Question: I am working on Google Maps feature that allows people to drag markers from a sidebar and place them on a map. When a user clicks a marker the info window pops up and gives some data along with a delete button.
This delete button works fine when there is only 1 marker on the map, but when there is more than one it fails to delete the right marker (as you can see from the gif below).

This is what I have for my JavaScript
'''
var map, iw, drag_area, actual, mark;
var overview, zIndex = 0;
newMarkers = []; //declare empty markers array
id = 0; //marker id set at 0
function helper() {
this.setMap(map);
this.draw = function() {};
}
helper.prototype = new google.maps.OverlayView();
function fillMarker(icon) {
var div = document.createElement("div");
div.style.backgroundImage = "url(" + icon + ")";
var left;
if (mark.id == "m1") {
left = "0px";
} else if (mark.id == "m2") {
left = "50px";
} else if (mark.id == "m3") {
left = "100px";
}
div.style.left = left;
div.id = mark.id;
div.className = "drag";
div.onmousedown = div.ontouchstart = initDrag;
drag_area.replaceChild(div, mark);
mark = null;
}
function createDraggedMarker(latlng, icon) {
var icon = {
url: icon,
size: new google.maps.Size(32, 32),
anchor: new google.maps.Point(15, 32)
};
marker = new google.maps.Marker({
position: latlng,
map: map,
clickable: true,
draggable: true,
crossOnDrag: false,
optimized: false,
icon: icon,
zIndex: zIndex,
id: id++ //increment the ID
});
newMarkers.push(marker);
google.maps.event.addListener(marker, "click", function() {
actual = marker;
var lat = actual.getPosition().lat();
var lng = actual.getPosition().lng();
var contentStr = "<div class='infowindow'>" + lat.toFixed(6) + ", " + lng.toFixed(6) + "<\/div>";
var delMe = "<br /><input type = 'button' value = 'Delete' onclick = 'DeleteMarker(" + marker.id + ")' value = 'Delete' />"
iw.setContent(contentStr + delMe);
iw.open(map, this);
});
google.maps.event.addListener(marker, "dragstart", function() {
if (actual == marker) iw.close();
zIndex += 1;
marker.setZIndex(zIndex);
});
}
function initDrag(evt) {
function getPt(evt) {
var pt = {};
if (evt && evt.touches && evt.touches.length) {
pt.x = evt.touches[0].clientX;
pt.y = evt.touches[0].clientY;
} else {
if (!evt) var evt = window.event;
pt.x = evt.clientX;
pt.y = evt.clientY;
}
return pt;
};
var drag = function(mEvt) {
if (mark && mark.className == "drag") {
var pt = getPt(mEvt),
x = pt.x - o.x,
y = pt.y - o.y;
mark.style.left = (mark.x + x) + "px";
mark.style.top = (mark.y + y) + "px";
mark.onmouseup = mark.ontouchend = function() {
var mapDiv = map.getDiv(),
mapLeft = mapDiv.offsetLeft,
mapTop = mapDiv.offsetTop,
mapWidth = mapDiv.offsetWidth,
mapHeight = mapDiv.offsetHeight;
var dragLeft = drag_area.offsetLeft,
dragTop = drag_area.offsetTop,
iconWidth = mark.offsetWidth,
iconHeight = mark.offsetHeight;
var newLeft = mark.offsetLeft + dragLeft + iconWidth / 2;
var newTop = mark.offsetTop + dragTop + iconHeight / 2;
if (dragLeft > mapLeft && newLeft < (mapLeft + mapWidth) && newTop > mapTop && newTop < (mapTop + mapHeight)) {
var offset = 1;
var divPt = new google.maps.Point(newLeft - mapLeft - offset, newTop - mapTop + (iconHeight / 2));
var proj = overview.getProjection();
var latlng = proj.fromContainerPixelToLatLng(divPt);
var icon = mark.style.backgroundImage.slice(4, -1).replace(/"/g, "");
createDraggedMarker(latlng, icon);
fillMarker(icon);
}
};
}
return false;
};
if (!evt) var evt = window.event;
mark = evt.target ? evt.target : evt.srcElement ? evt.srcElement : evt.touches ? evt.touches[0].target : null;
if (mark.className != "drag") {
if (d.cancelable) d.preventDefault();
mark = null;
return;
} else {
zIndex++;
mark.style.zIndex = zIndex.toString();
mark.x = mark.offsetLeft;
mark.y = mark.offsetTop;
var o = getPt(evt);
if (evt.type === "touchstart") {
mark.onmousedown = null;
mark.ontouchmove = drag;
mark.ontouchend = function() {
mark.ontouchmove = null;
mark.ontouchend = null;
mark.ontouchstart = initDrag;
};
} else {
document.onmousemove = drag;
document.onmouseup = function() {
document.onmousemove = null;
document.onmouseup = null;
if (mark) mark = null;
};
}
}
return false;
}
function initialize() {
var mapOptions = {
center: new google.maps.LatLng(52.052491, 9.84375),
zoom: 4,
mapTypeId: google.maps.MapTypeId.ROADMAP,
streetViewControl: false,
mapTypeControlOptions: {
mapTypeIds: [google.maps.MapTypeId.ROADMAP, google.maps.MapTypeId.SATELLITE, google.maps.MapTypeId.TERRAIN]
},
panControl: false,
zoomControlOptions: {
style: google.maps.ZoomControlStyle.SMALL
}
};
map = new google.maps.Map(document.getElementById("map"), mapOptions);
iw = new google.maps.InfoWindow();
google.maps.event.addListener(map, "click", function() {
if (iw) iw.close();
});
drag_area = document.getElementById("markers");
var divArray = drag_area.getElementsByTagName("div");
for (var i = 0; i < divArray.length; i++) {
var div = divArray[i];
div.onmousedown = div.ontouchstart = initDrag;
}
overview = new helper();
}
//Delete the marker by ID
function DeleteMarker(id) {
for (var i = 0; i < newMarkers.length; i++) {
if (newMarkers[i].id == marker.id) {
console.log("This ID: " + this.marker.id);
//markers[i].setMap(null);
newMarkers[i].setMap(null);
newMarkers.splice(i, -1);
return;
}
}
}
google.maps.event.addDomListener(window, 'load', initialize);
'''
'''
body,
html {
height: 100%;
width: 100%;
}
#map {
float: left;
margin: 0 25px 10px 14px;
width: 64%;
height: 70%;
}
#desc {
float: left;
margin: 0 25px 10px 20px;
width: 10em;
}
#markers {
position: absolute;
top: 140px;
left: 70%;
width: 200px;
height: 110px;
}
.drag {
position: absolute;
width: 32px;
height: 32px;
}
.infowindow {
margin-top: 20px;
width: 180px;
height: 60px;
}
@media screen and (max-width: 890px) {
body,
html,
#map {
margin: 0;
}
#map {
width: 100%;
height: 50%;
}
#desc {
margin: 100px 14px 0;
width: 93%;
}
.include >b {
float: right;
margin-top: 17px;
}
#markers {
/* center horizontal and do not overlap the map */
position: absolute;
top: 50%;
left: 50%;
width: 10em;
height: 6em;
margin-top: 5em;
margin-left: -5em;
}
#markers > p {
margin-top: 0;
font-size: 80%;
}
.infowindow {
margin-top: 10px;
width: 150px;
height: 25px;
}
}
'''
'''
<h3>Delete button does not work when there is more than 1 marker</h3>
<div id="map"></div>
<div id="desc"></div>
<div id="markers">
<p>Drag the markers to a location on the map</p>
<div id="m1" class="drag" style="left:0; background-image: url('http://maps.google.com/mapfiles/ms/micons/blue.png')"></div>
<div id="m2" class="drag" style="left:50px; background-image: url('http://maps.google.com/mapfiles/ms/micons/green.png')"></div>
<div id="m3" class="drag" style="left:100px; background-image: url('http://maps.google.com/mapfiles/ms/micons/yellow.png')"></div>
</div>
<script src="https://maps.googleapis.com/maps/api/js?libraries=geometry,places&ext=.js"></script>
'''
So yeah, the delete button only works if there is only 1 Marker on the map, anything more than that and it fails.
Here is my Fiddle: <URL>
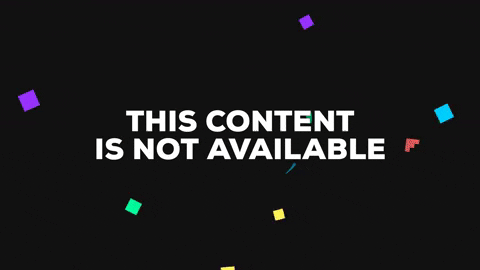
Answer: I think the problem lies in the fact that you're defining 'marker' as global in 'createDraggedMarker', therefore 'marker' always has the reference to the last added marker thus delete only works on the last added marker.
Changes to make it work:
1. Make marker local to the method createDraggedMarker
2. modify DeleteMarker so that it uses the argument id to search in the array for the marker to delete instead of marker.id
The rest remains unchanged.
I marked the changes in the code with comments.
<URL>